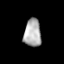
Tissue: lung
Cell type: Epithelial cells
Senescence score: 0.221
Nuclear area (px): 467
Mean DAPI intensity: 174.576